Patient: sex F, age 68
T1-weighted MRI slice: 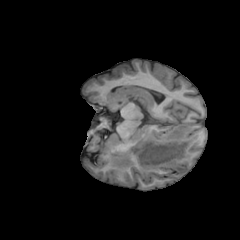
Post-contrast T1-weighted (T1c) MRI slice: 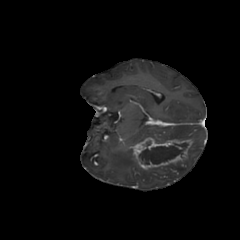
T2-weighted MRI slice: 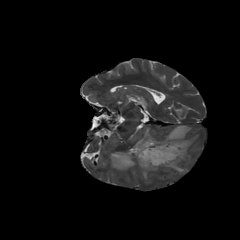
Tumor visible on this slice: yes
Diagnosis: Glioblastoma, IDH-wildtype
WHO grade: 4